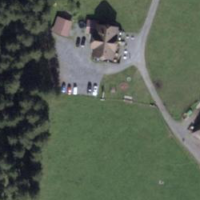
EUNIS habitat code: 43
Species observed at this site:
Ptyonoprogne rupestris